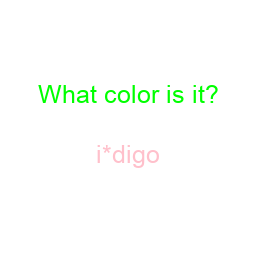
Color: pink
Color name shown: indigo
Background color: white
Question text color: lime